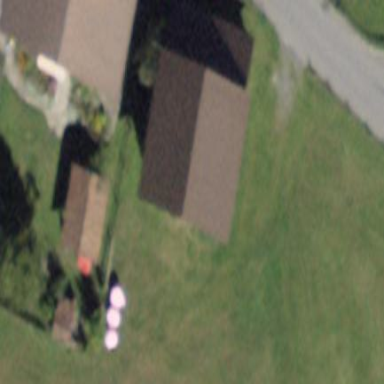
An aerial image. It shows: Gabled barn with distinct roof shape.